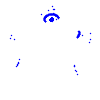
Particle: electron